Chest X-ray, AP view. Patient: 71 years old, sex M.
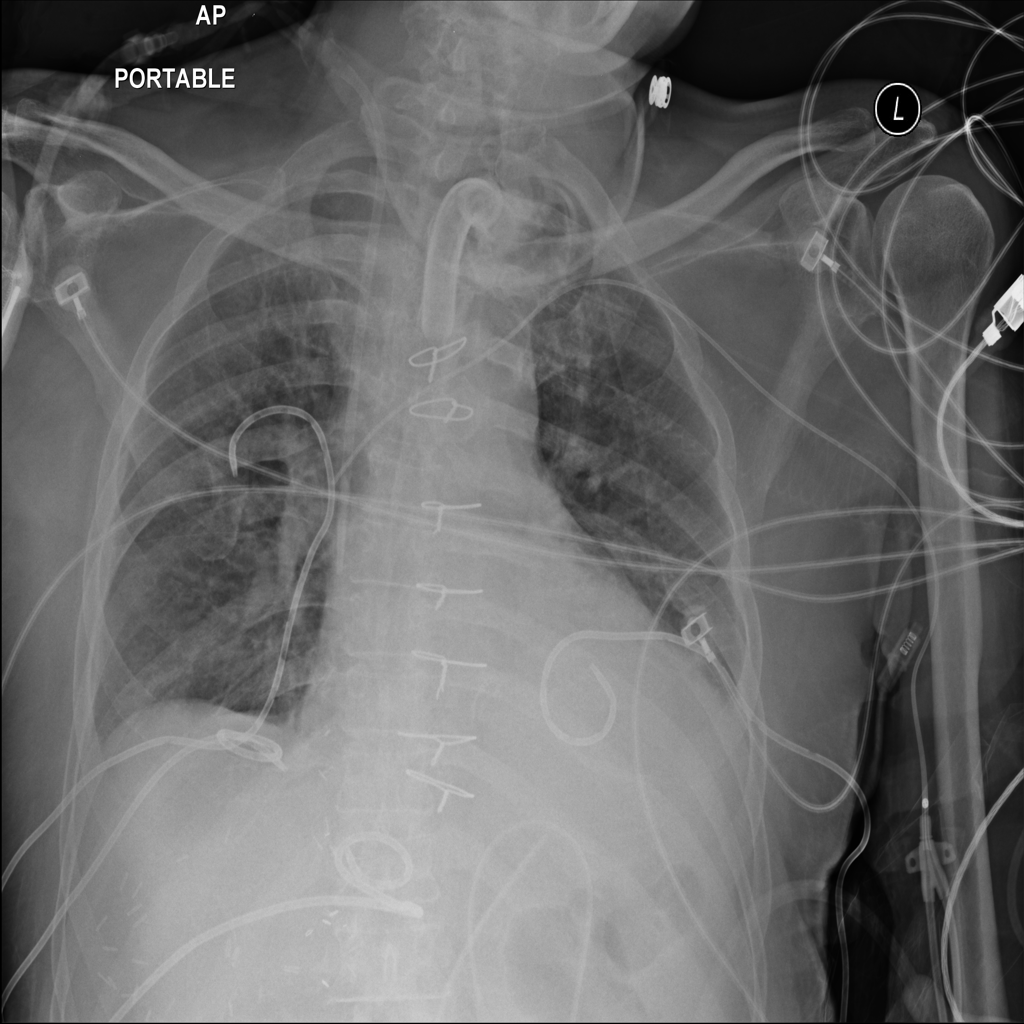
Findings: No Finding